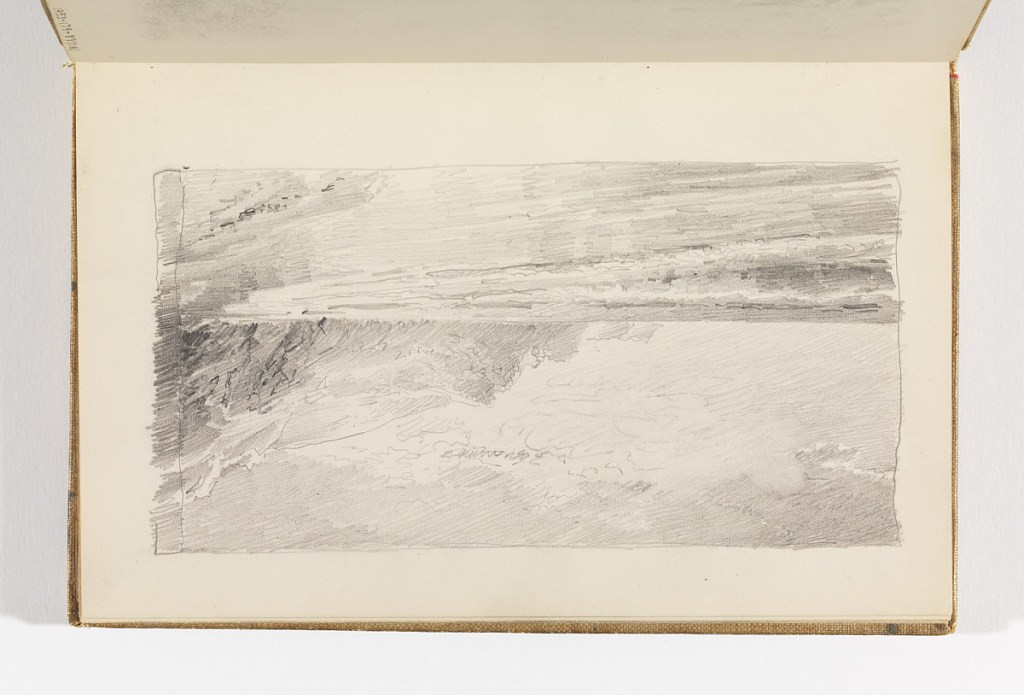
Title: Beach with Cliffs
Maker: William Trost Richards, American, 1833–1905
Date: after 1878
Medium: Graphite on cream wove paper
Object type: Sketchbook folio
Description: Waves coming into shore on beach, cliffs on right.